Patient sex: F
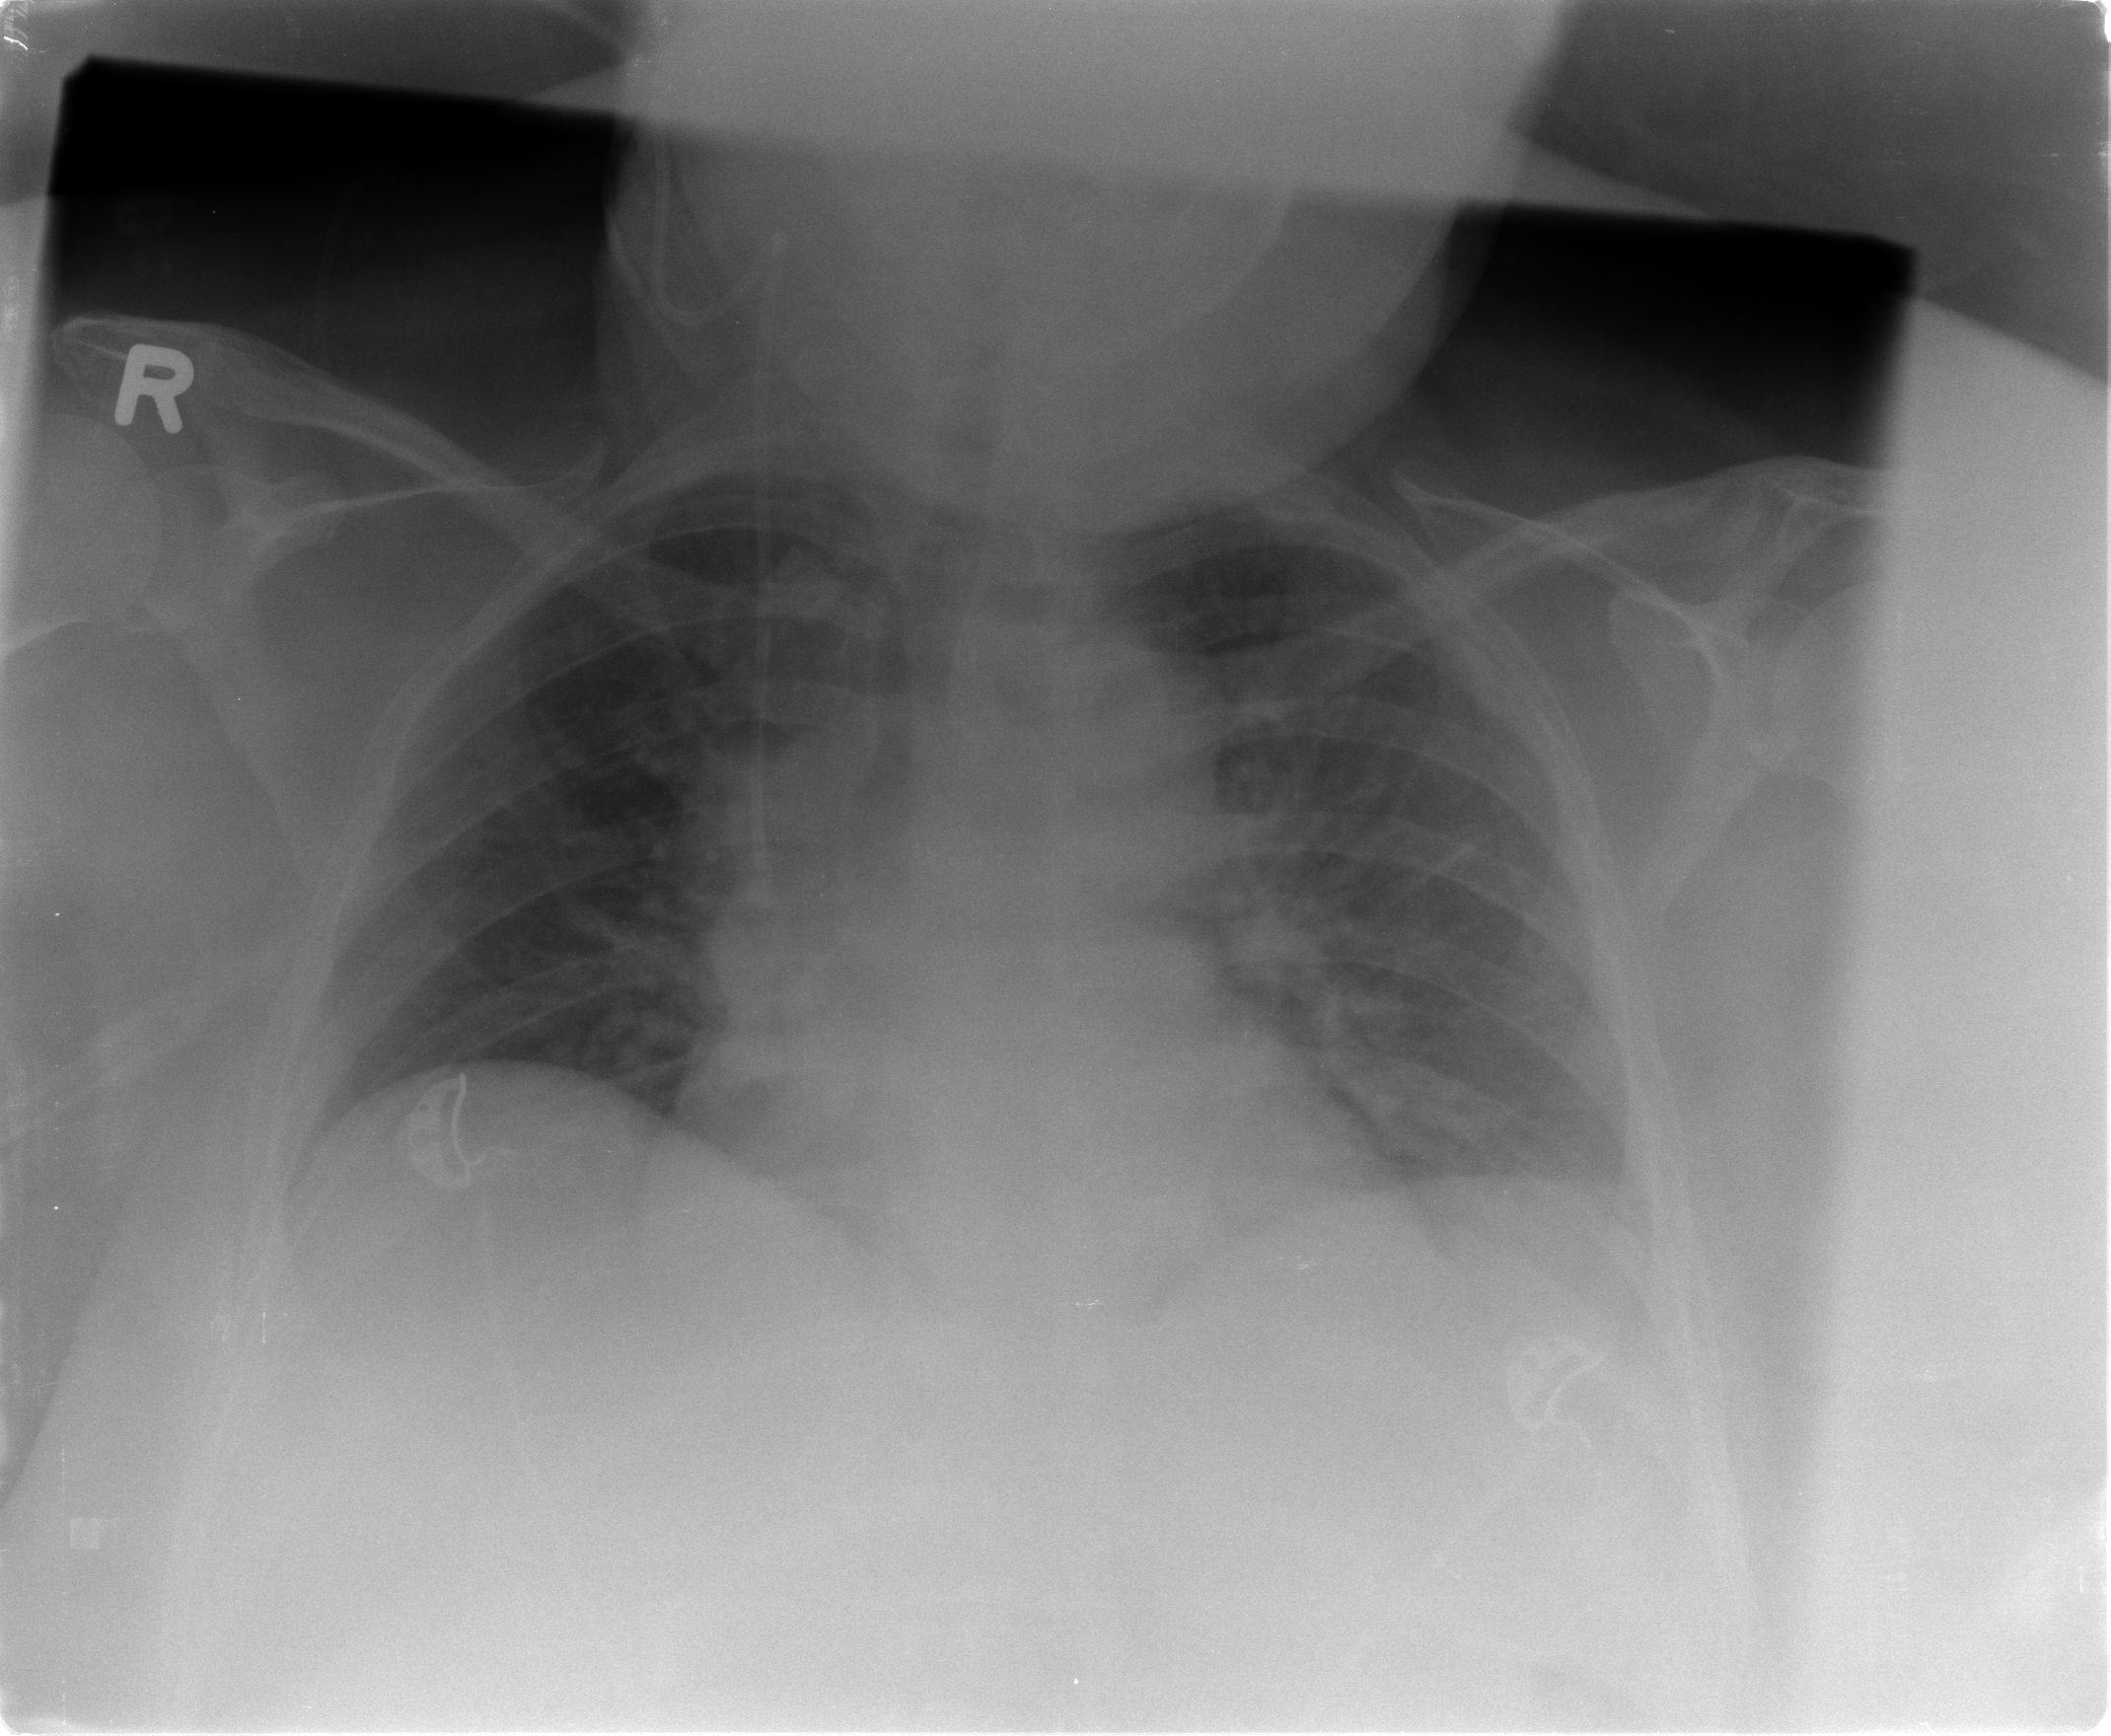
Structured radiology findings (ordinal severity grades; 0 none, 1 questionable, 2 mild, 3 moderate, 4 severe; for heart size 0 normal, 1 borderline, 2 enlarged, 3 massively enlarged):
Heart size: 1
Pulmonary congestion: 2
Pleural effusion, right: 0
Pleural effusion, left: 0
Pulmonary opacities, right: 0
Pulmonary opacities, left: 0
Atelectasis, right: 0
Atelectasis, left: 2